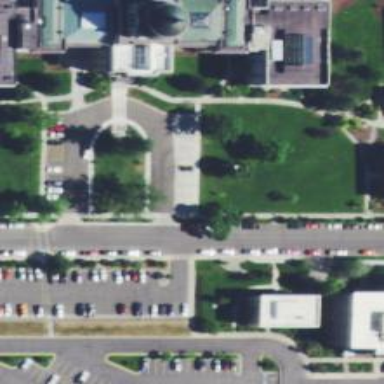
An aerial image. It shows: Parking space.